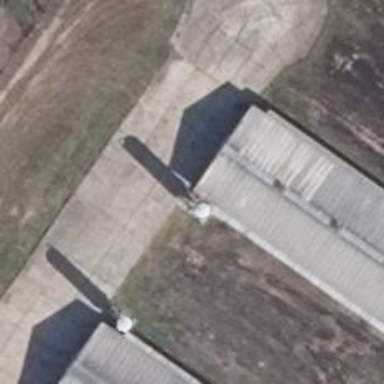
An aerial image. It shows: Silo structure.